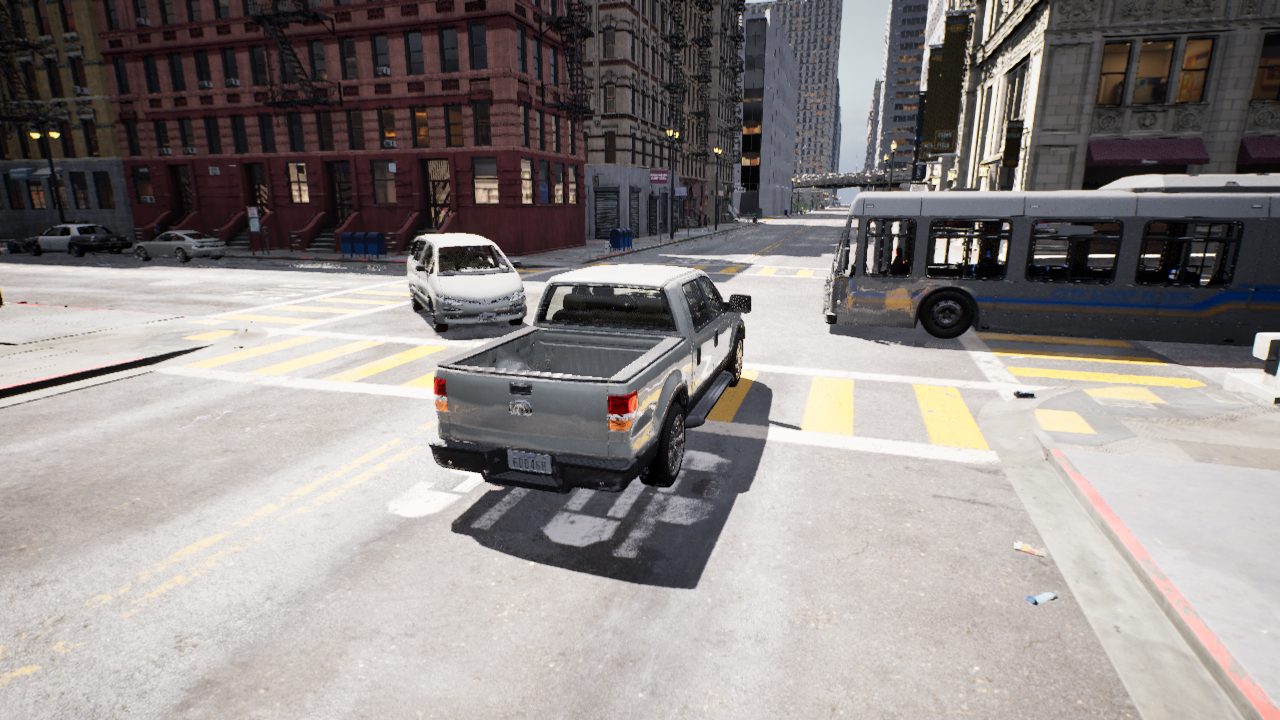
Venue: residential
Lighting: clear day
Vehicle rig: pickup